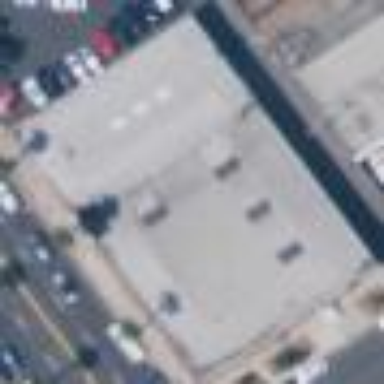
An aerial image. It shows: Building.